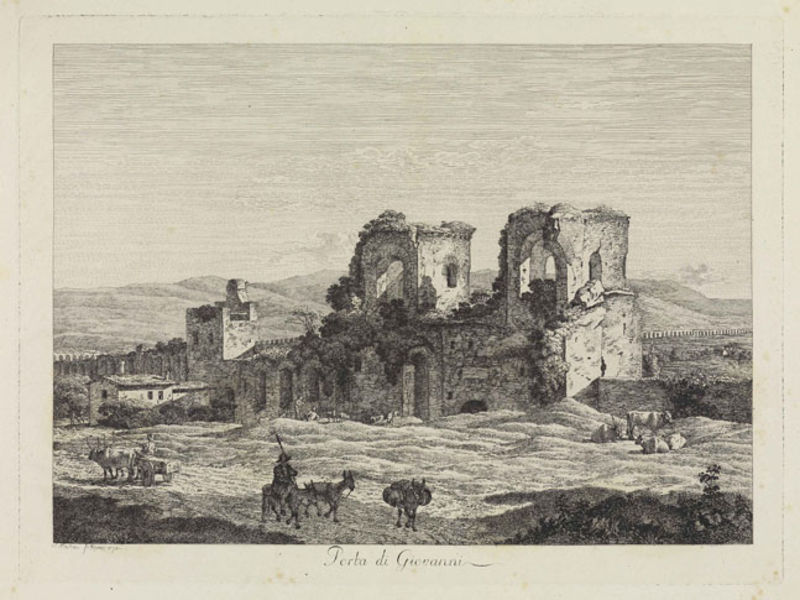
Titel: Rom: Porta S. Giovanni mit Resten des Aquädukt
Künstler: Jacob Wilhelm Mechau
Standort: Karlsruhe
Institution: Staatliche Kunsthalle Karlsruhe
Schlagwörter: arch, arches, architecture, hat, men, people, white, window, black, country, france, grey, old, painting, wall, windows, print, perspective, wine, classic, classical, clouds, horses, man, roman, sky, stone, tree, background, building, field, hill, hills, house, landscape, mountain, mountains, sand, distance, horizon, roof, trees, village, spain, grass, bushes, plants, road, drawing, paper, black and white, frame, castle, ruin, ruins, animals, etching, illustration, sketch, walking, romantic, romanticism, writing, door, meadow, town, italy, peasants, rural, haus, human, ivy, pastoral, cart, fort, renaissance, rome, inscription, walls, buildings, gate, italian, ground, signature, engraving, monastery, pencil, gothic, animal, bush, carriage, cow, cows, farm, farmer, horse, plains, wagon, fields, bull, charcoal, oxen, resting, sheep, livestock, desert, mexico, farmers, aquaduct, humans, hügel, land, worker, moss, stones, stick, plain, undulating, shepherd, stich, camel, bucolic, towers, wheel, text, vine, ochse, sepia, weapon, ass, mauer, countryside, grand, travelers, cloister, spear, ruine, bundle, donkey, mule, traveler, wiese, herding, rider, kühe, fortress, burg, donkeys, kupferstich, aqueduct, esel, reiter, john, italien, graphite, büsche, plantation, ridge, ox, arabia, italianate, persia, porta, ochs, porto di giovanni, porta di giovanni, crumble, crumbling, bulls, merchant, bw, jamaica, luggage, abandoned, lanze, decay, ael angelo, giovanni, stadtmauer, mules, perta, pxen, bundles, buildin, burro, monastry, jackass, ridges, perta di giovanni, stone castle, ruined castle, plot, kutscher, roman style, khorse, ridg, grasslands, exen, ochsen, ochsenkarren, di, former, gionanni, walled town